Interaction volume radius: 10 \u00c5
Interaction volume height: 15 \u00c5
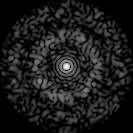
Disorder parameter: 0.855